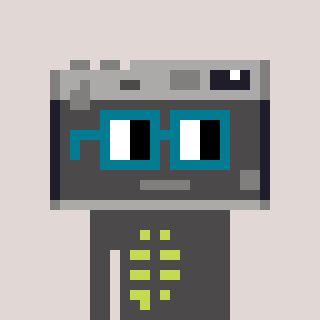
a pixel art character with square dark green glasses, a camera-shaped head and a grayscale-colored body on a warm background